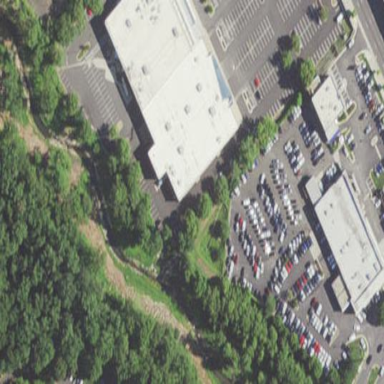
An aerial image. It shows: Retail building.